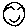
Label: smiley face